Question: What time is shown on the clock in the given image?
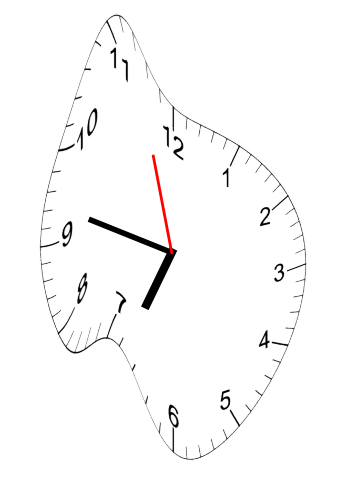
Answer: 06:46:57